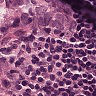
Metastatic tissue present: yes